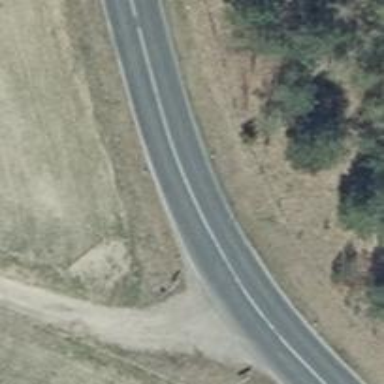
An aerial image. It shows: Tertiary road with asphalt surface.